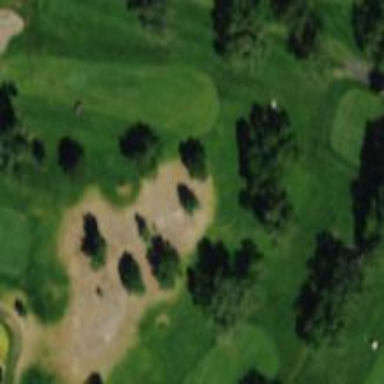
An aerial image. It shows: Rough grassy area used for golf.